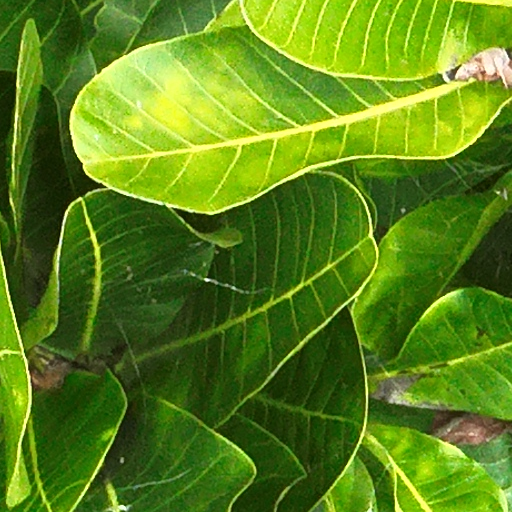
Species: Anacardium excelsum
GBIF accepted scientific name: Anacardium excelsum
Crown area (m\u00b2): 58.198